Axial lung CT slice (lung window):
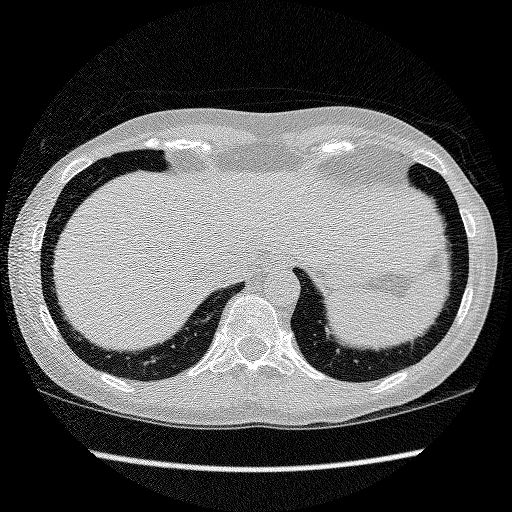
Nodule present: no